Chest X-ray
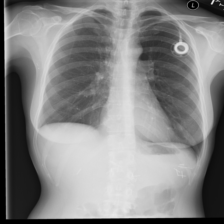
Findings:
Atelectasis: negative
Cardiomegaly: negative
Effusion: negative
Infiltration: positive
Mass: negative
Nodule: negative
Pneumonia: negative
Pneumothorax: negative
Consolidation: negative
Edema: negative
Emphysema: negative
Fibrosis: negative
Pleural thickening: negative
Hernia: negative